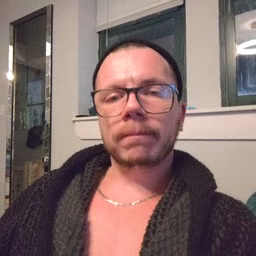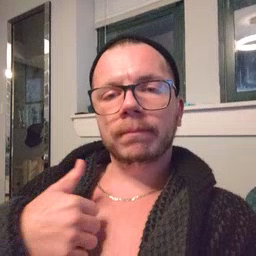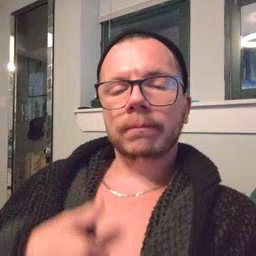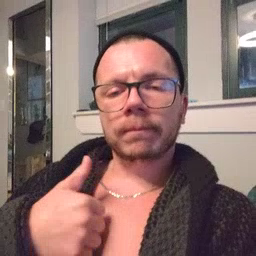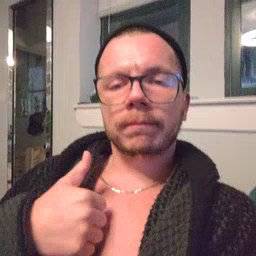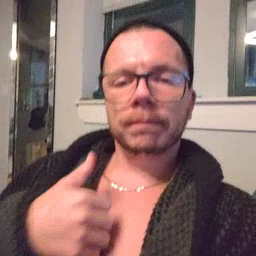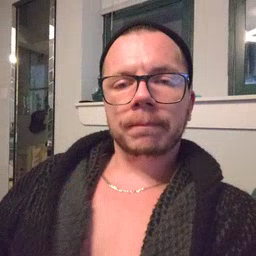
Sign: bath